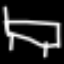
Label: bed